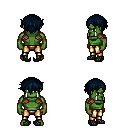
a pixel art fantasy rpg character, male body template, orc, green skin, leather shoulder armor, gold greaves, raven short bangs hairstyle, ghillies, four views (front, back, left, right), 2x2 character sprite sheet, small pixel art, hard edges, no anti-aliasing